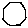
Label: hexagon